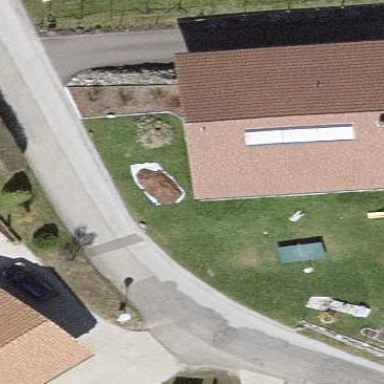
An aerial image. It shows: Simple house.